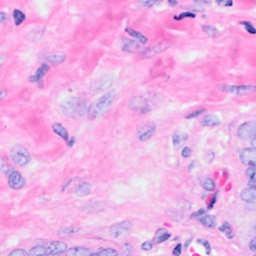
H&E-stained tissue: Breast